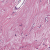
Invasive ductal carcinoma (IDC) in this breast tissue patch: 0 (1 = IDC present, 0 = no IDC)